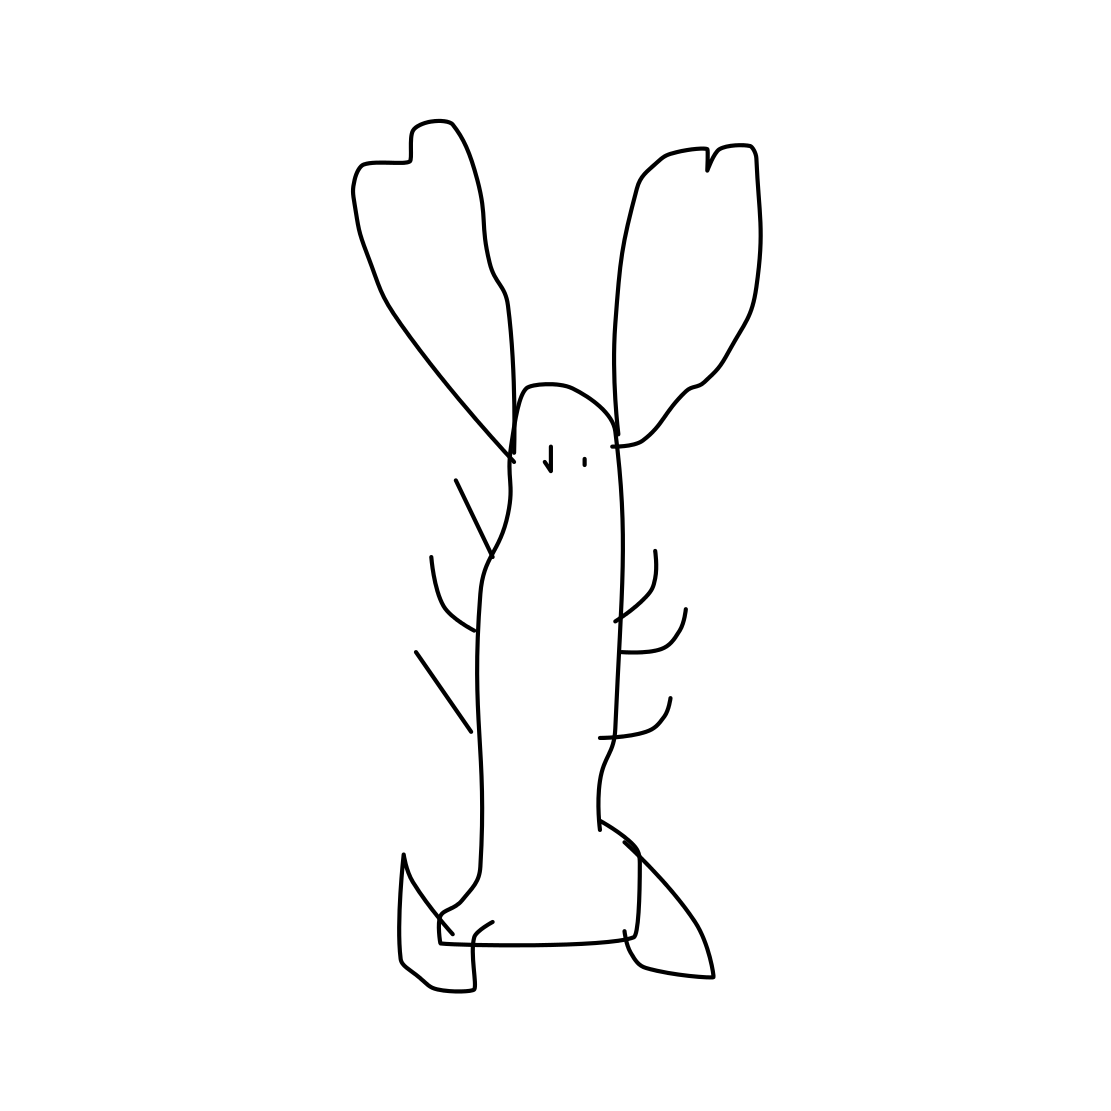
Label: lobster